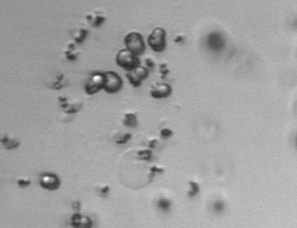
Label: Phaeocystis